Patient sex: M
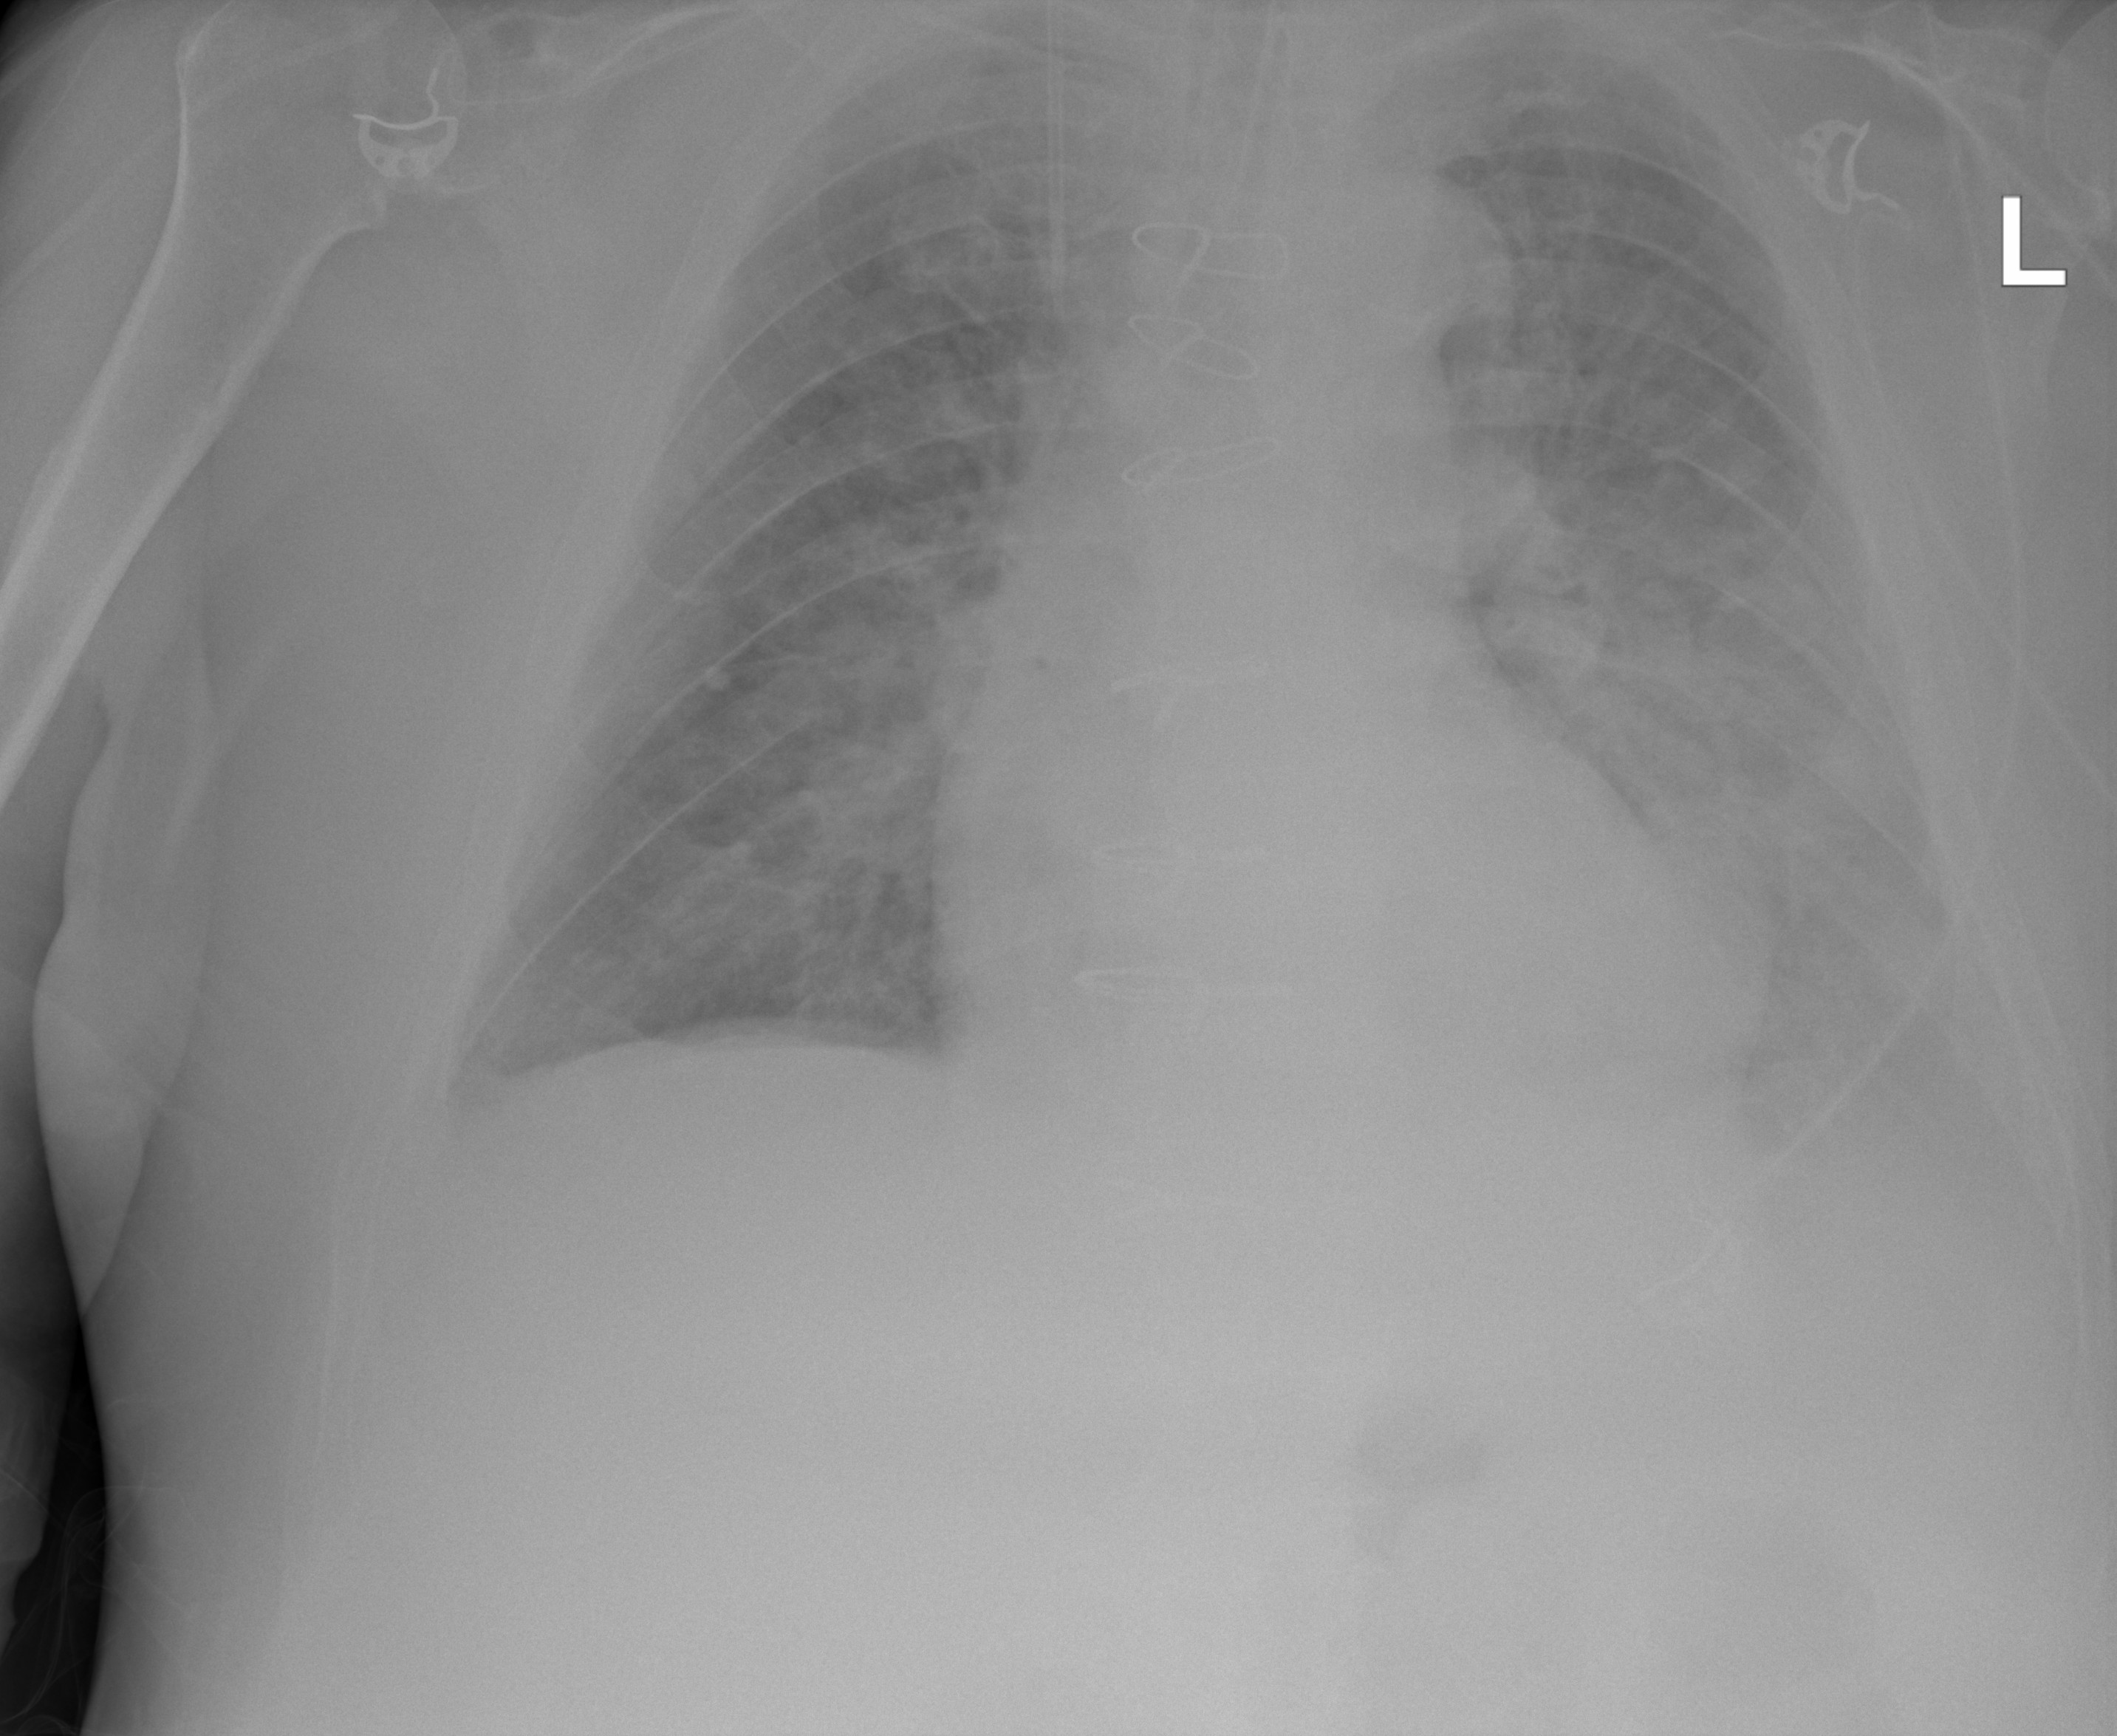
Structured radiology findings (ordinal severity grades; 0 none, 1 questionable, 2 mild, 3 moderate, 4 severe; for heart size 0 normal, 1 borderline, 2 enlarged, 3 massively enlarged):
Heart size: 1
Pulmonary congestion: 2
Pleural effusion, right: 2
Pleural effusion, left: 3
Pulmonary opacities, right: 2
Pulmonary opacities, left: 3
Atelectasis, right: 2
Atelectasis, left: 3